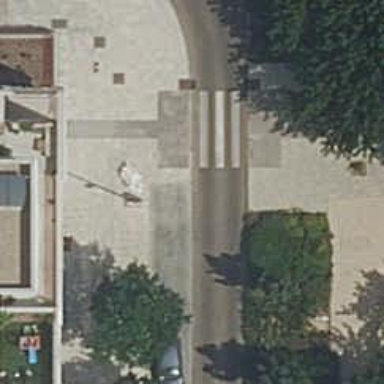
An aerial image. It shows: Footway with zebra crossing.